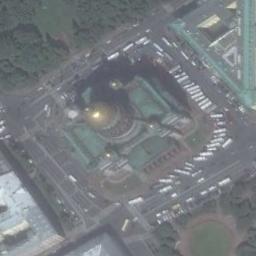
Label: church